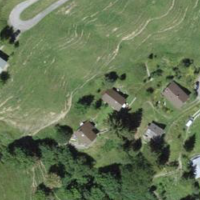
EUNIS habitat code: 23
Species observed at this site:
Clinopodium vulgare
Galeopsis tetrahit
Medicago sativa
Stachys palustris